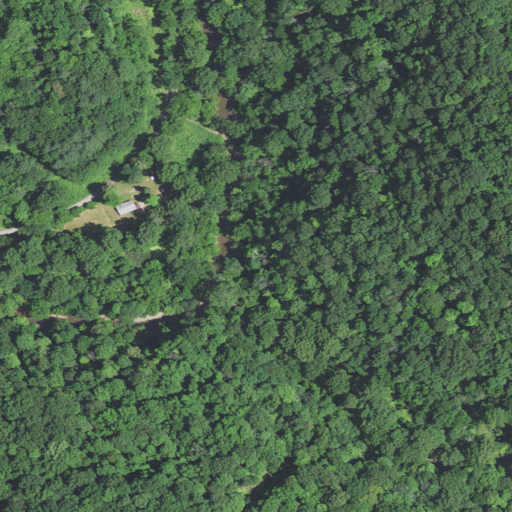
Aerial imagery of valley in West Virginia named Hot Hollow containing deciduous forest, mixed forest, and open development